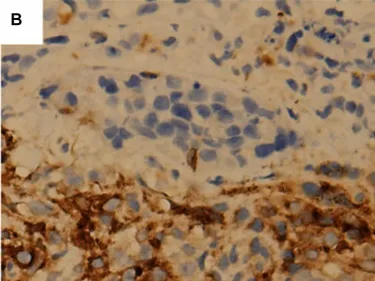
Tumor histopathology and immunohistochemical staining. (B) Immunohistochemistry is positive for CD99.
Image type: pathology (immunostaining)